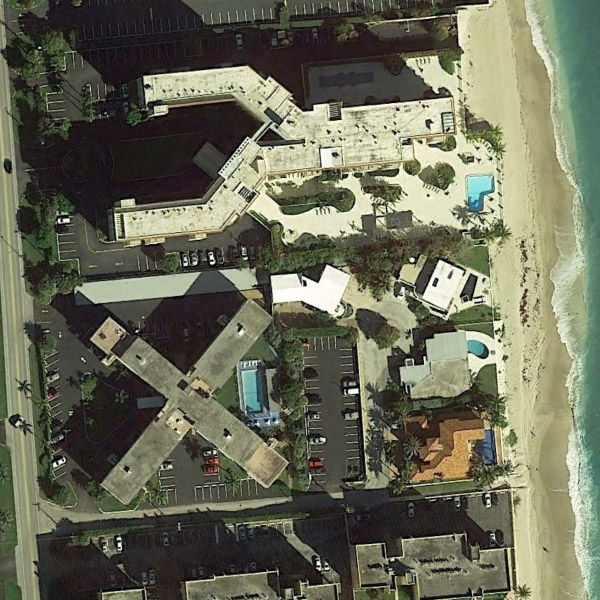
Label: Resort